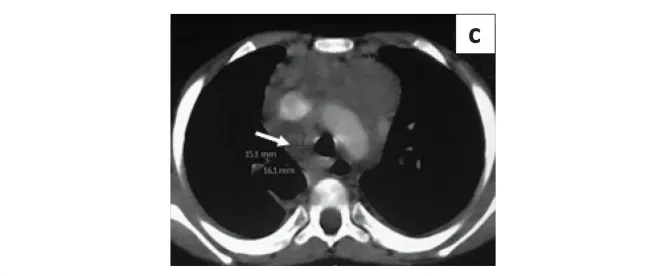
Axial mediastinal window (c) shows enlarged right paratracheal lymph nodes (arrow).
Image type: radiology (ct)